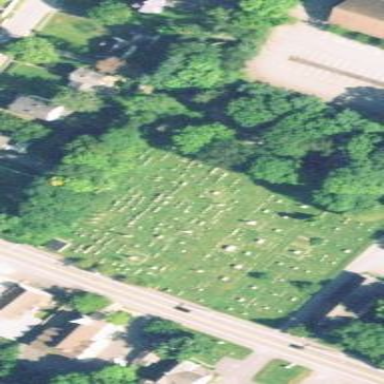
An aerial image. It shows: Private cemetery with the landuse designated as cemetery.